Interaction volume radius: 5 \u00c5
Interaction volume height: 15 \u00c5
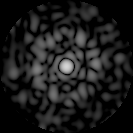
Disorder parameter: 0.8552